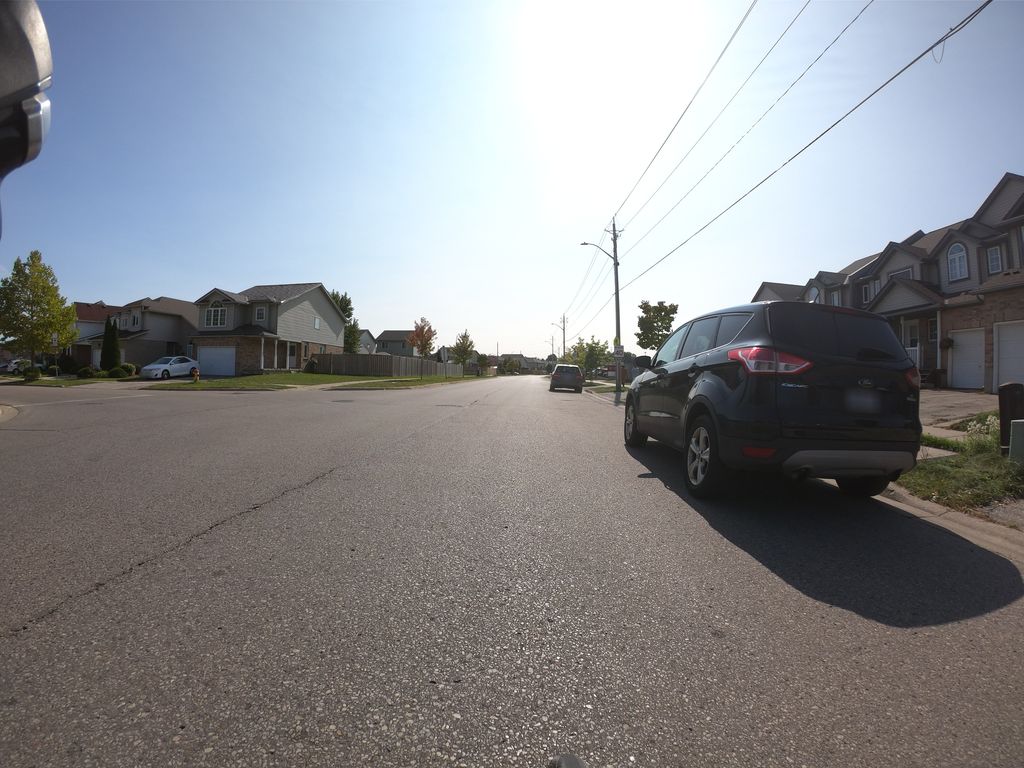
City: kitchener-waterloo